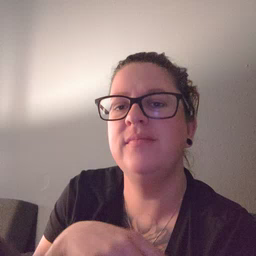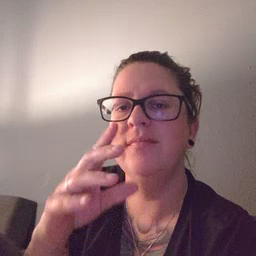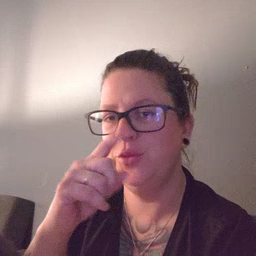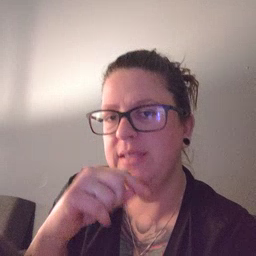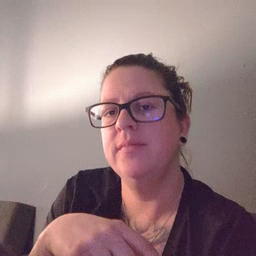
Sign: pretend